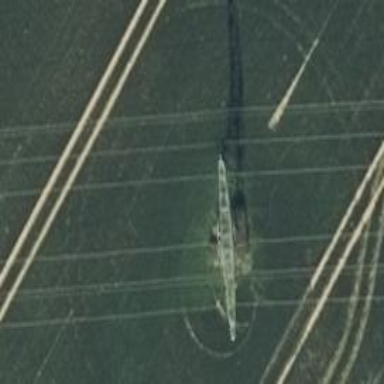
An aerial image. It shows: Power tower.